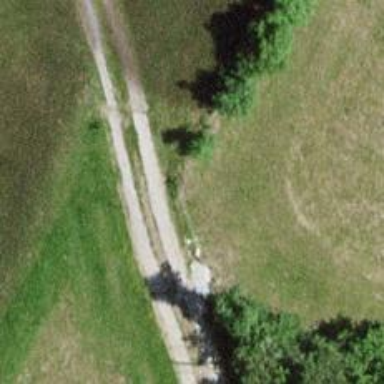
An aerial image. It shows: Culvert tunnel.